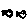
Label: fish